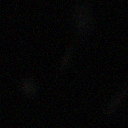
Screen state: off